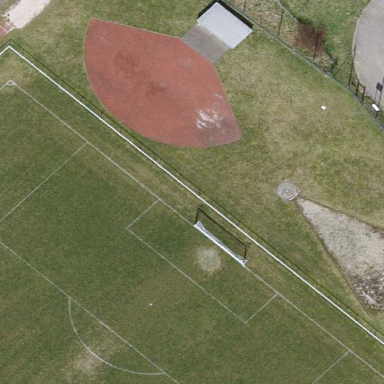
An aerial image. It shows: Athletics pitch used for leisure sports activities.